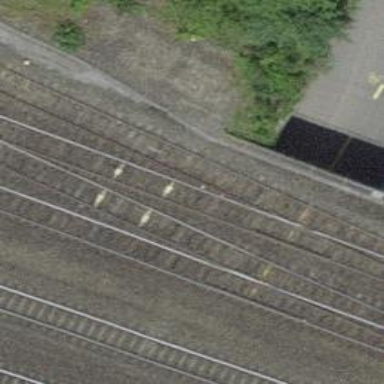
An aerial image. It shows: Bridge crossing over electrified rail tracks with contact lines. It serves as siding.